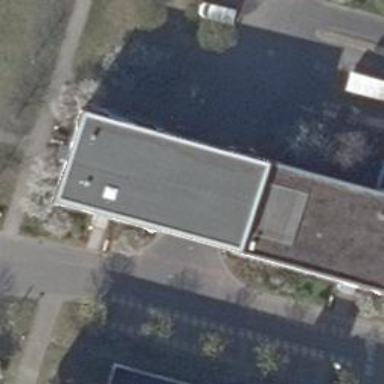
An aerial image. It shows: Commercial building with flat roof.